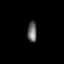
Tissue: lung
Cell type: Myeloid cells
Senescence score: 0.7508
Nuclear area (px): 190
Mean DAPI intensity: 104.221